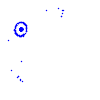
Particle: electron